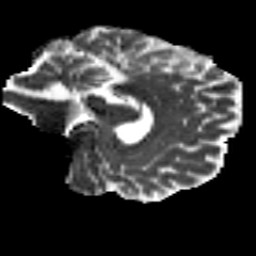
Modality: MD
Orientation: sagittal
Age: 19
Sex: male
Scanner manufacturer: siemens
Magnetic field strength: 3 T
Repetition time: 8.8 s
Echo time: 0.085 s